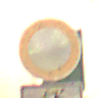
Verkehrszeichen: VerbotFahrzeugeAllerArt
Zusatzzeichen unten: EinspurigeFahrzeugeFrei6
Umgebung: Outdoor, Urban
Tageszeit: Night
Wetter: PartlyCloudy
Licht: Artificial
Jahreszeit: NotSpecified
Kontrast: HighContrast